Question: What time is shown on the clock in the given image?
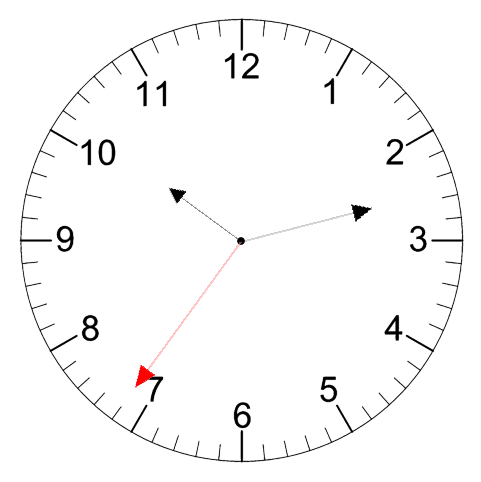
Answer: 10:12:36